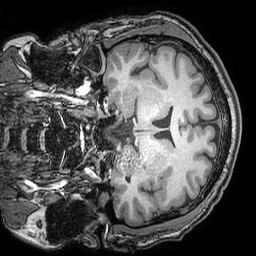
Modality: T1w
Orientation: coronal
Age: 33
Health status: ill
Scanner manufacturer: philips
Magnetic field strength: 3 T
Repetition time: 0.007 s
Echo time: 0.0035 s